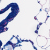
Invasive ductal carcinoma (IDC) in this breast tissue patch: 0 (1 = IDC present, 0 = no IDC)